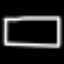
Label: square